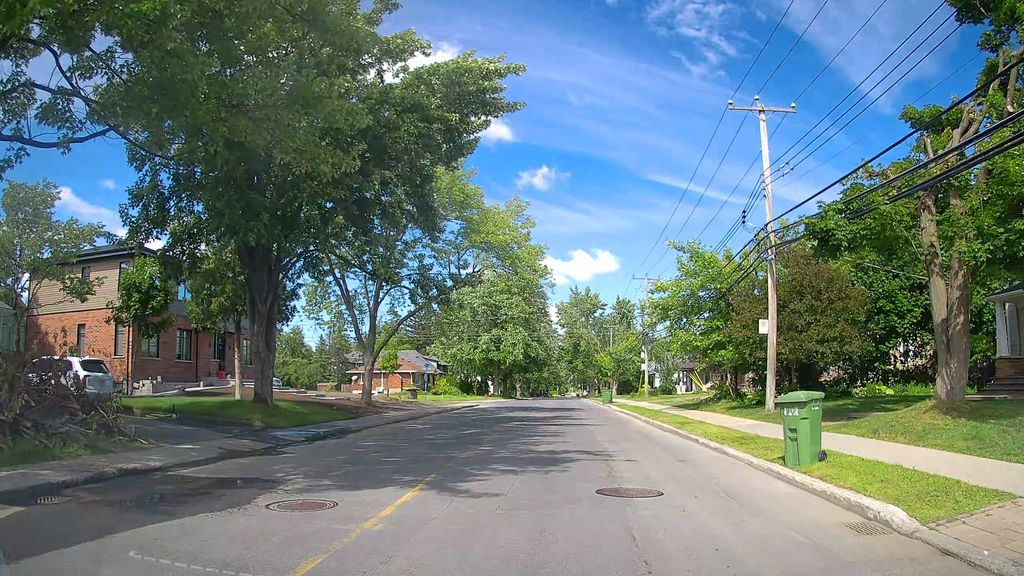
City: montreal